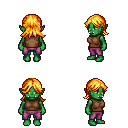
a pixel art fantasy rpg character, female body template, orc, green skin, brown sleeveless shirt, magenta pants, light blonde loose hair, four views (front, back, left, right), 2x2 character sprite sheet, small pixel art, hard edges, no anti-aliasing